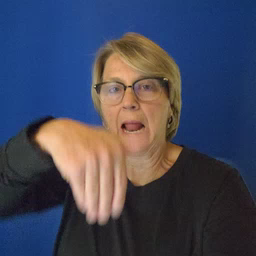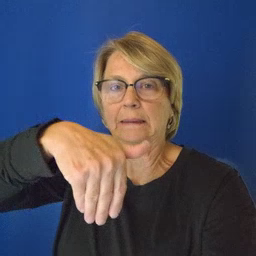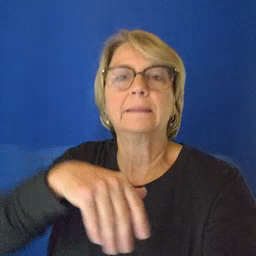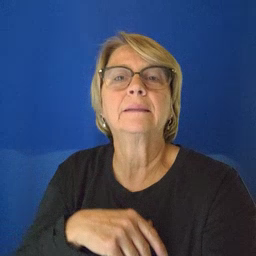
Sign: night